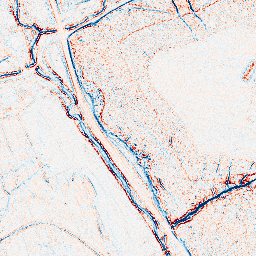
Category: edge_preserving
Decomposition family: bilateral
Decomposition parameters: d: 5
sigma_color: 100
sigma_space: 75
Upsampling method: quartic
Upsampling parameters: scale: 2
Upsampling scale: 2